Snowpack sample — Loveland Pass, Silver Plume, Colorado, USA (1/12/25, 11:40 AM MST)
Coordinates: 39.66, -105.88
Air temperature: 7 °F
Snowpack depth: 140 cm
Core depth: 10 cm
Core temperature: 41 °F
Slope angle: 11°, slope face: 30°
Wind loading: high
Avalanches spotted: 2
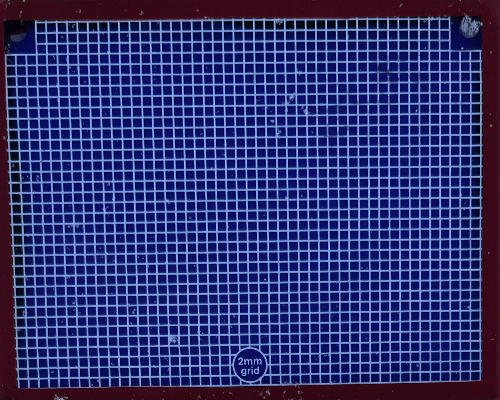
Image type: profile
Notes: Pilot using slightly modified coring method that took too large segment for snow profile picturing, advised not to use in higher level models. Two avalanche on south face nearby, partially cloudy with light snow in the last 24 hours. Lots of wind loading on eastern features.